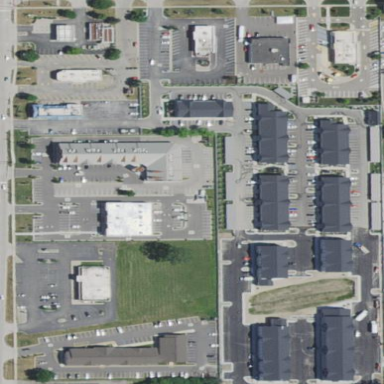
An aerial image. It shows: Retail area.